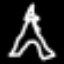
Label: The Eiffel Tower